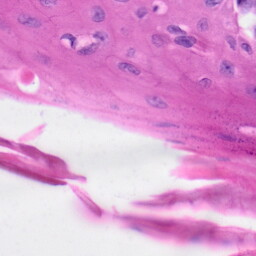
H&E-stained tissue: Skin